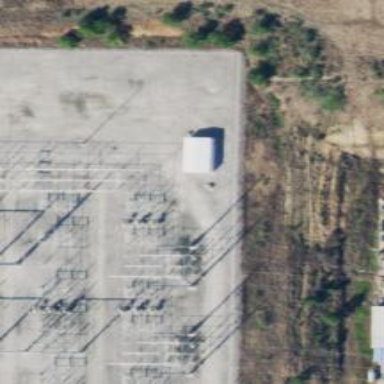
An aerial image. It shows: Switch for power supply.